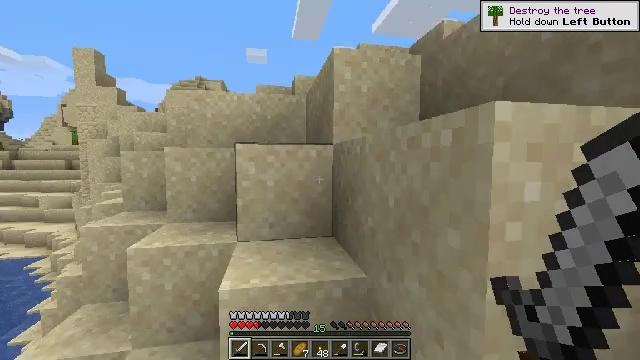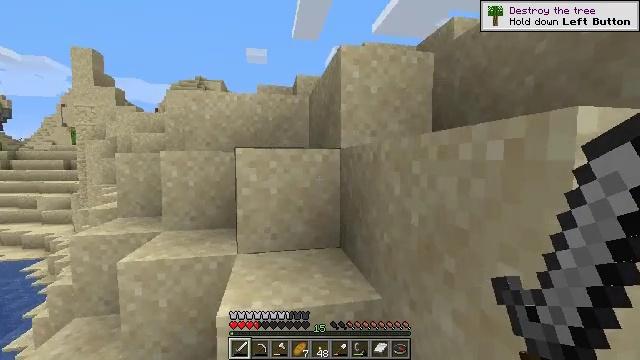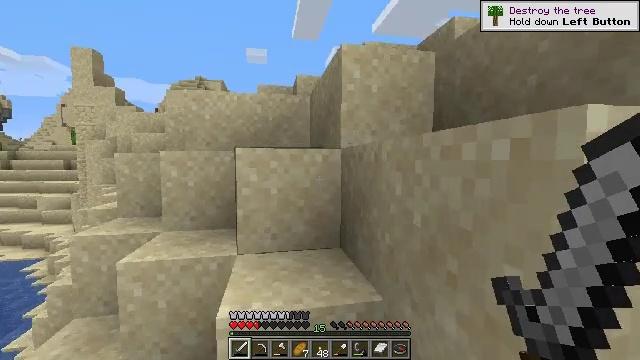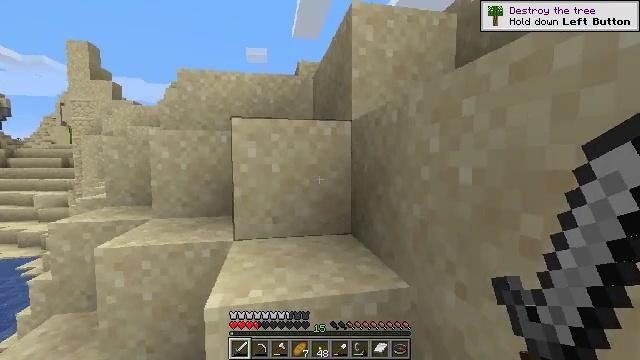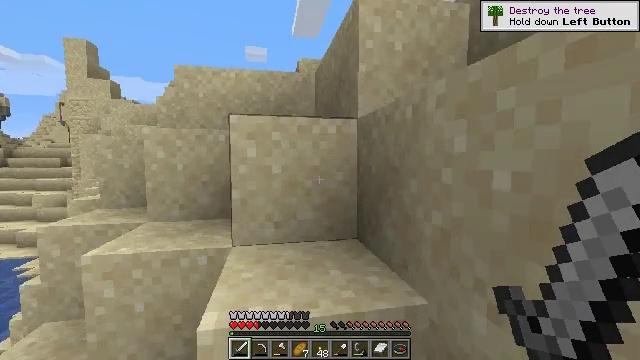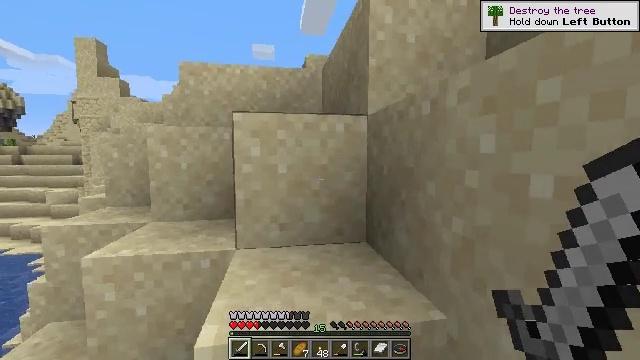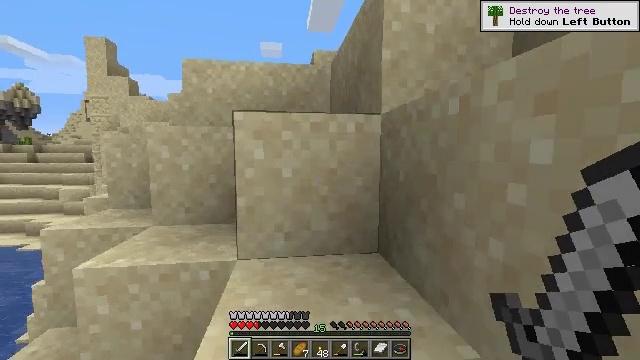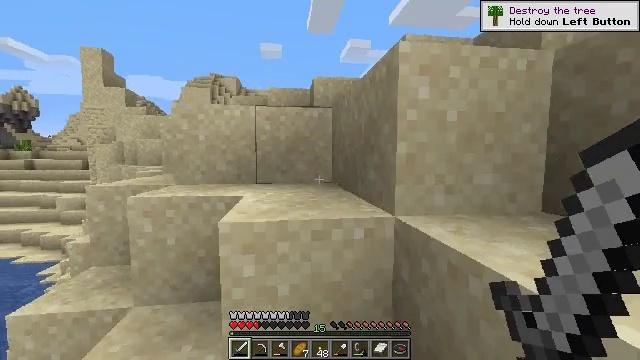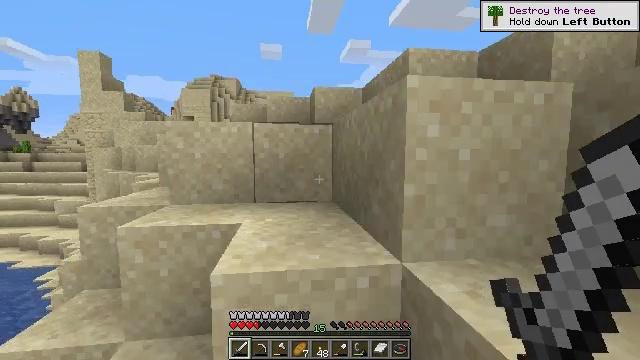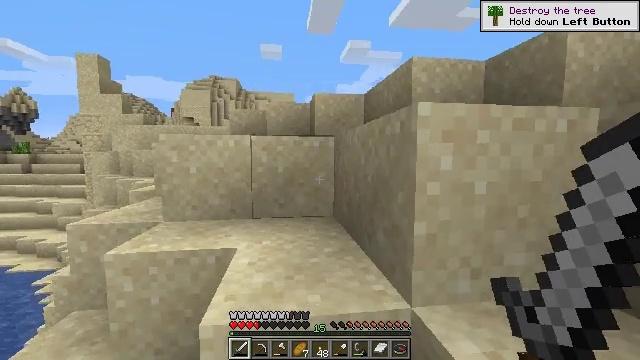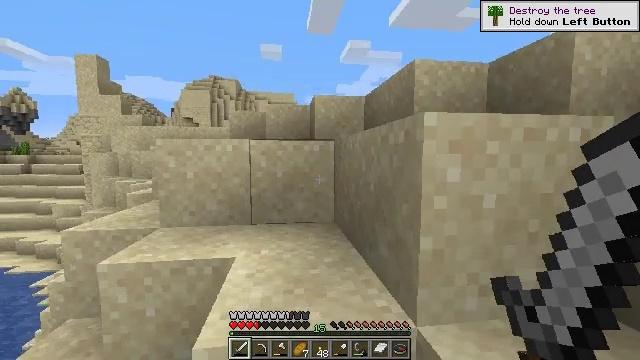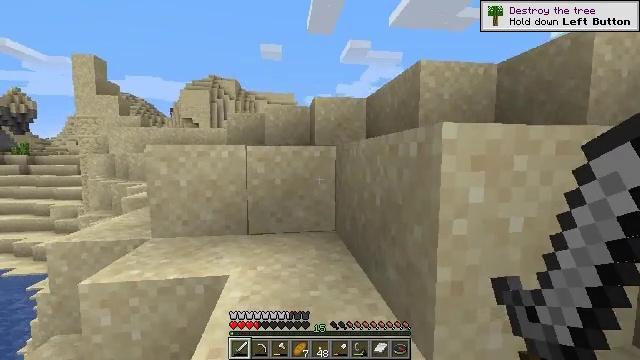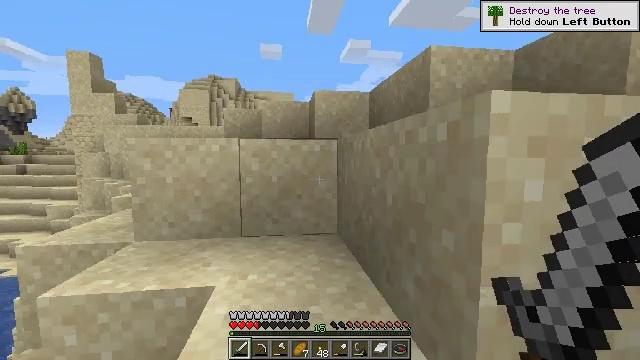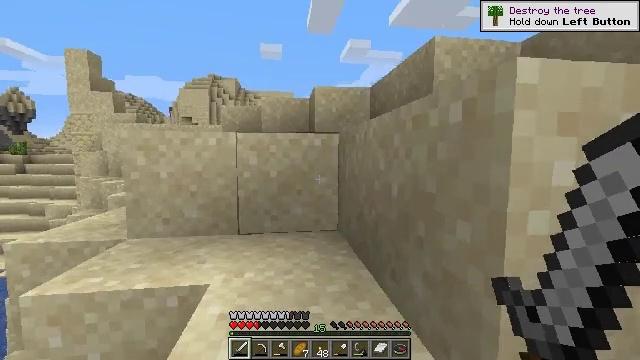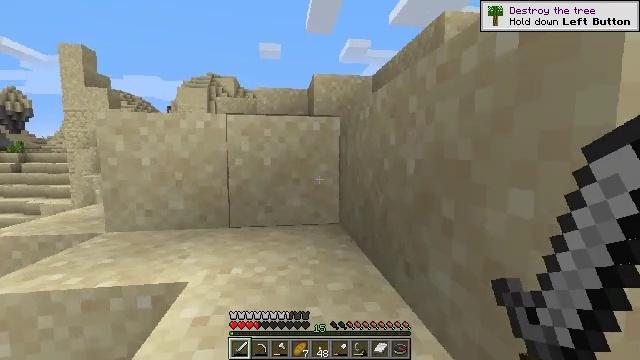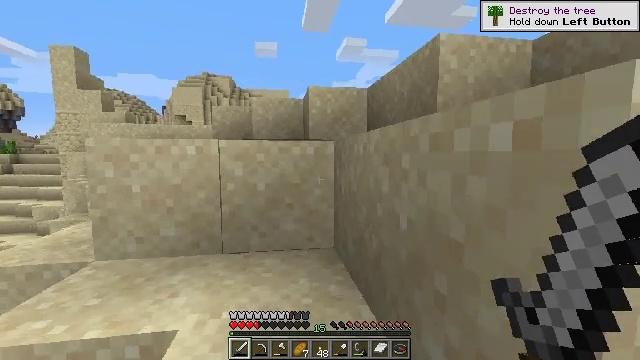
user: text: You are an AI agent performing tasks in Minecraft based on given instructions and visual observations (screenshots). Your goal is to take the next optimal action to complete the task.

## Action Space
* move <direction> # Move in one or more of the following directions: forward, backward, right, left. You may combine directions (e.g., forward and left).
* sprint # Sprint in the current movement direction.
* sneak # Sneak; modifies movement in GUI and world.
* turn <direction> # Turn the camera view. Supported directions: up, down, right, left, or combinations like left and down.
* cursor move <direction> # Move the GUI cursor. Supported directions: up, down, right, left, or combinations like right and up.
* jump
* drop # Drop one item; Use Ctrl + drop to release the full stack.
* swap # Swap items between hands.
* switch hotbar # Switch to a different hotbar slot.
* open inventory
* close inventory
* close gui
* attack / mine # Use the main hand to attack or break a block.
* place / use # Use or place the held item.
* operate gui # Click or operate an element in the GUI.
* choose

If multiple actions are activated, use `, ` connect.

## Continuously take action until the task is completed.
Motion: motion action
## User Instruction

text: Mine the dead bush in the desert.
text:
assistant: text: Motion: move forward
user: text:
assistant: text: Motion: move forward
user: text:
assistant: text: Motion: move forward
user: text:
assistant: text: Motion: move forward
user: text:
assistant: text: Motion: move forward, turn left
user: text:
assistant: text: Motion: move forward, turn left, jump
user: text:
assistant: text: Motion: move forward, jump
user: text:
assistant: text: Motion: move forward, jump
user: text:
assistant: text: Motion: move forward, jump
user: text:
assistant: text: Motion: move forward
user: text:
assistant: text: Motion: move forward
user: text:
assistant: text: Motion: move forward
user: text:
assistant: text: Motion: move forward, jump
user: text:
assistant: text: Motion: move forward, jump
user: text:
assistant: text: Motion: move forward, jump
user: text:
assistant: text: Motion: move forward, jump
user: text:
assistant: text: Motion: move forward, turn right and down
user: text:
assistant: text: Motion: move forward, turn right and down
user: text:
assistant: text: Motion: move forward, turn right and down, jump
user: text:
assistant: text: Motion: move forward, turn right and down, jump
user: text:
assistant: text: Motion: move forward, turn right and down, jump
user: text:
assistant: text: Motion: move forward, turn right and down, jump
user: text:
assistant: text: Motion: move forward, turn right and down
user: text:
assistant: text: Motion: move forward, turn right and down
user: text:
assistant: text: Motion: move forward, turn right and down
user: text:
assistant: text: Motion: move forward, turn right
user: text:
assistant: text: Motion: move forward, turn right, jump
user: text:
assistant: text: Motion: move forward, jump
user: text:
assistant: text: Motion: move forward, jump
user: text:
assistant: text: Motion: move forward, jump